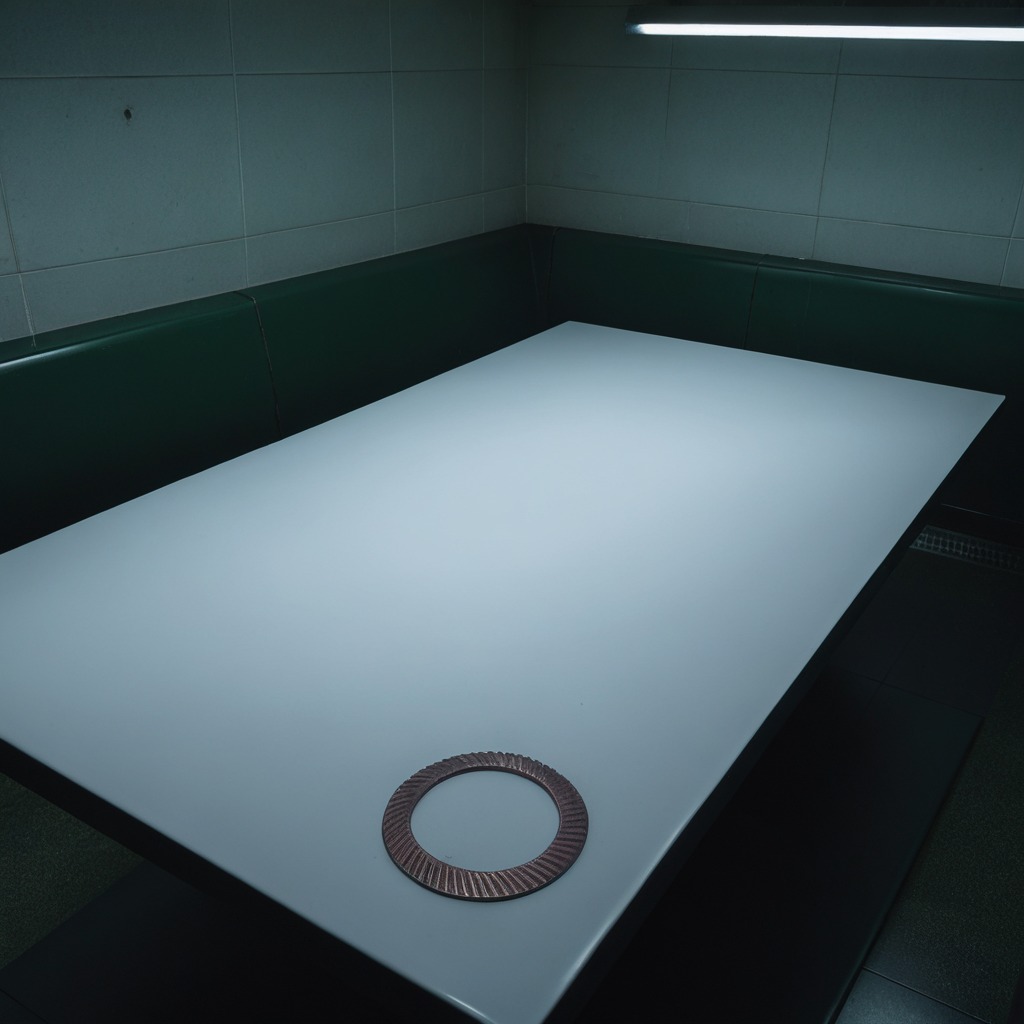
A flat metal washer is lying on the clean empty table in a railway signal maintenance room lit by harsh overhead fluorescents.